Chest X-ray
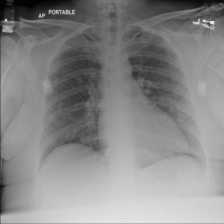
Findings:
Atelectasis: negative
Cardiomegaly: negative
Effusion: negative
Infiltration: negative
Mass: negative
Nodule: positive
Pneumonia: negative
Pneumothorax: negative
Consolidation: negative
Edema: negative
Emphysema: negative
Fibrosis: negative
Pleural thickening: negative
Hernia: negative